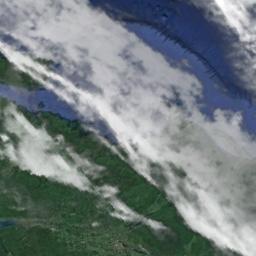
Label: cloud